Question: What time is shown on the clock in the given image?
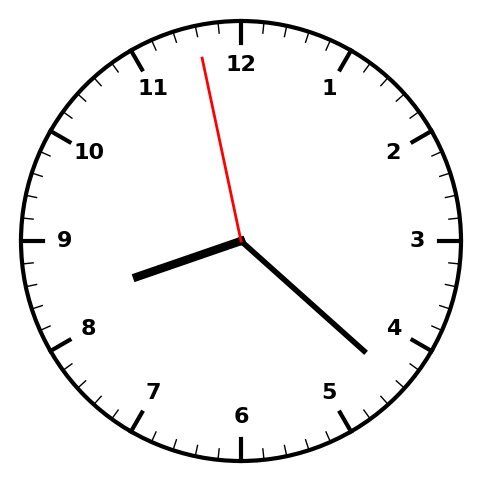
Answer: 08:21:58